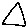
Label: triangle